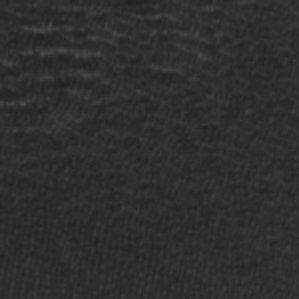
Label: frost